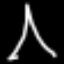
Label: The Eiffel Tower